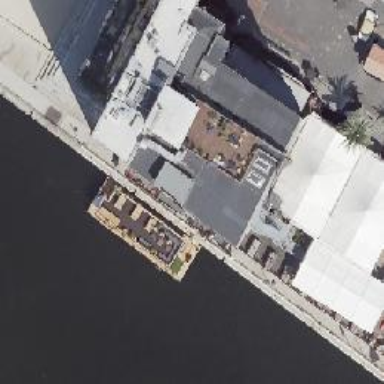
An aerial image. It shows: Nightclub.